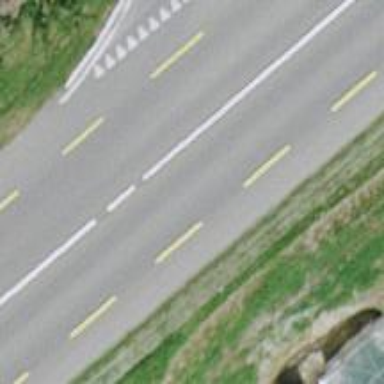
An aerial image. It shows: Asphalt road with primary highway designation. There is advisory cycle lane.